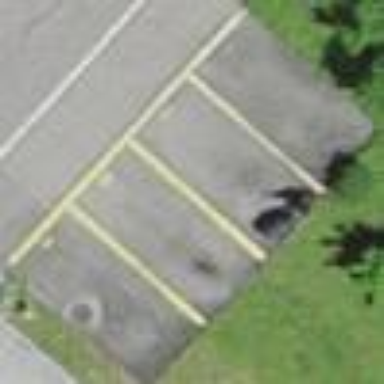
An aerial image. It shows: Parking area.